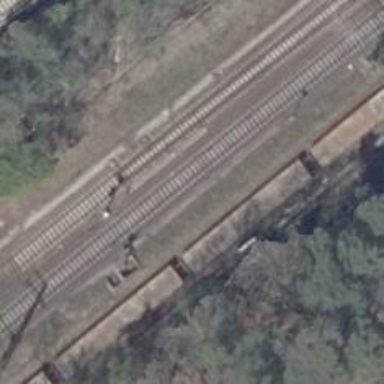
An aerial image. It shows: Railway switch.